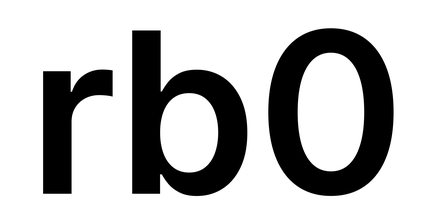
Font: Inter_SemiBold